Interaction volume radius: 10 \u00c5
Interaction volume height: 10 \u00c5
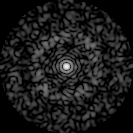
Disorder parameter: 0.8393